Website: crate-barrel
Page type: billing-address
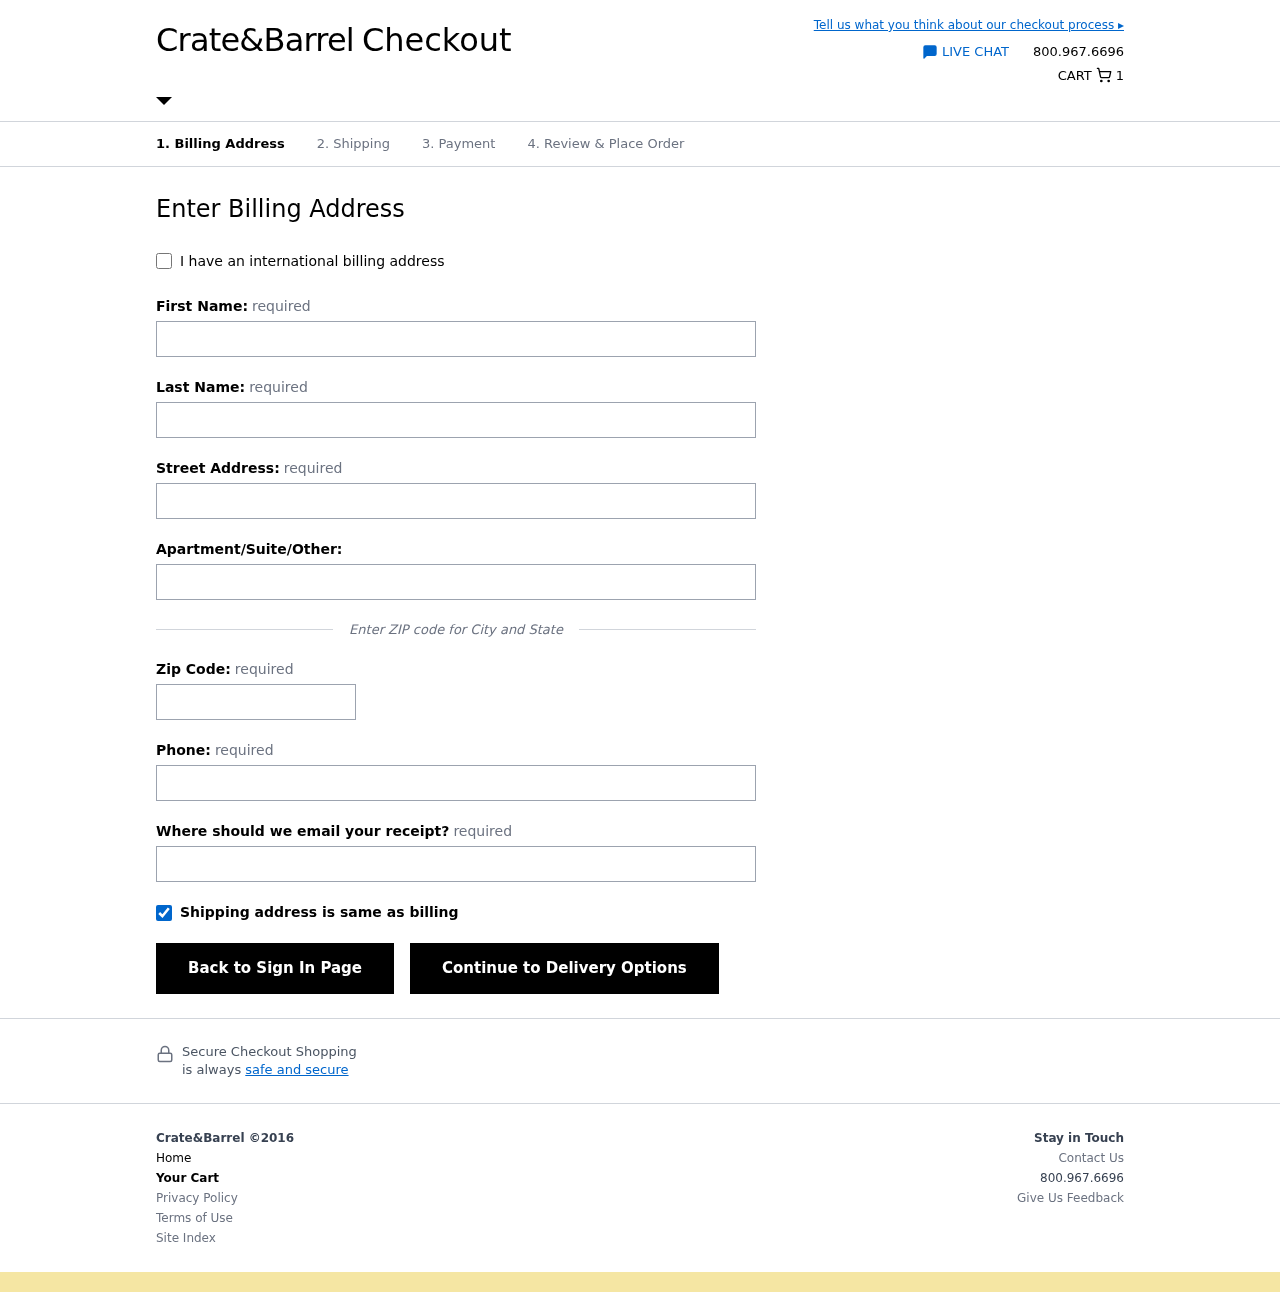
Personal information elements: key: PII_EMAIL
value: kristinhubbard@yahoo.com
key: PII_FIRSTNAME
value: Kristin
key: PII_LASTNAME
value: Hubbard
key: PII_PHONE
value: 7842538350
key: PII_POSTCODE
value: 14433
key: PII_STREET
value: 65366 Michelle Wall
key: PII_STREET2
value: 07729 Charles Knoll Apt. 018
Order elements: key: ORDER_NUM_ITEMS
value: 1